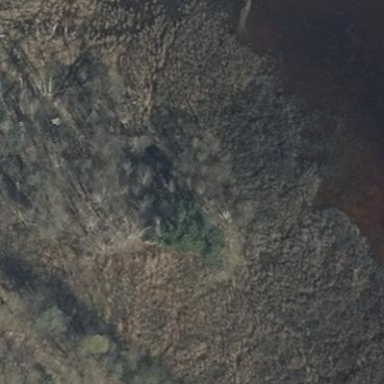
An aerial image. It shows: Bog wetland.